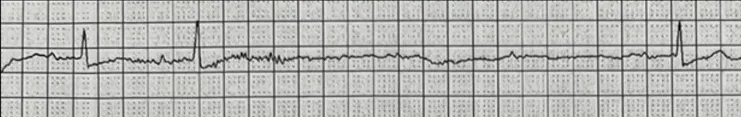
Event monitor (day 17) showing high-grade atrioventricular block.
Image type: electrography (ekg)